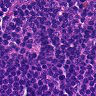
Metastatic tissue present: no